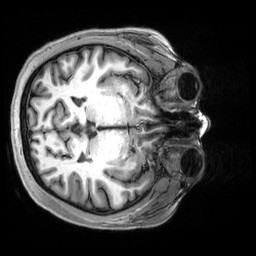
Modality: T1w
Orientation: axial
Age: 28
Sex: female
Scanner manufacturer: siemens
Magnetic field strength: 3 T
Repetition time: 2.5 s
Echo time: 0.00222 s